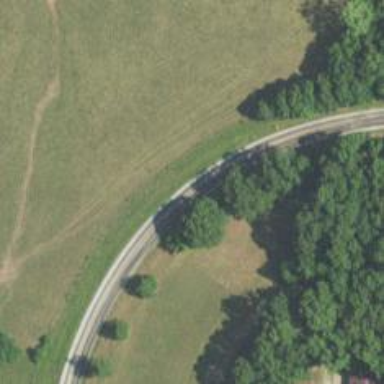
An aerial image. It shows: Secondary road.